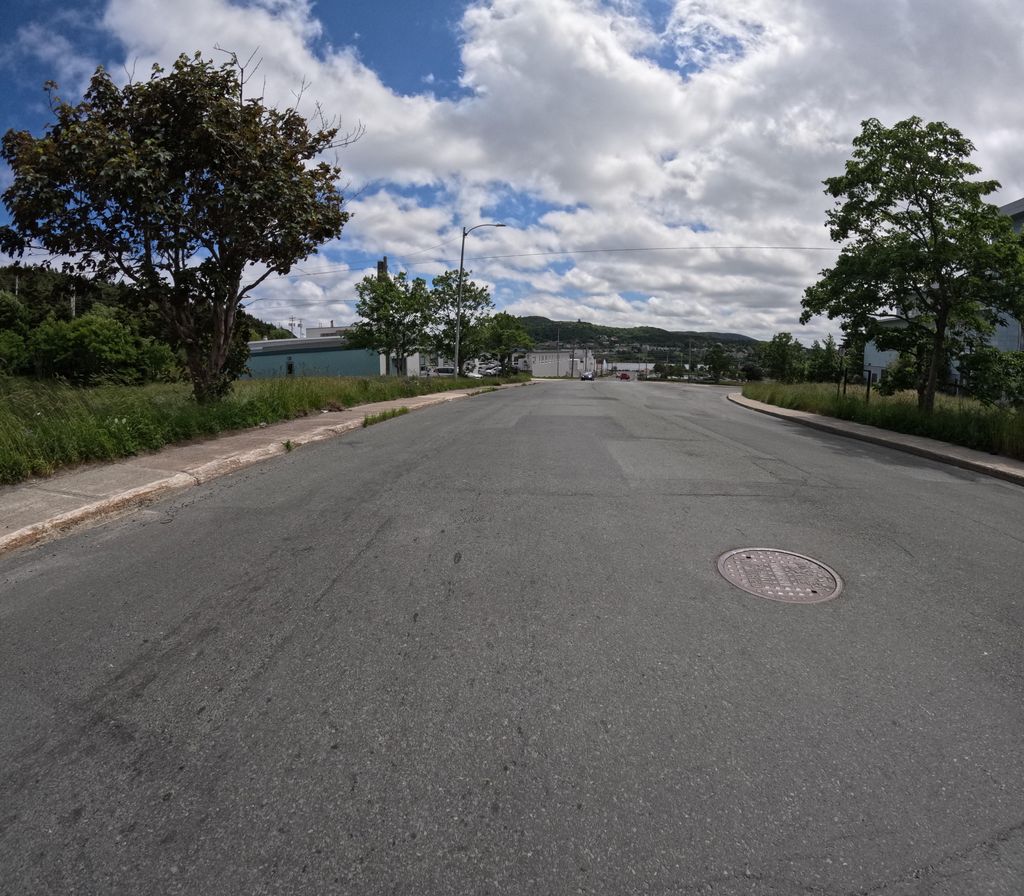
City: st_johns